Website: bh-photo
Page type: address-validator
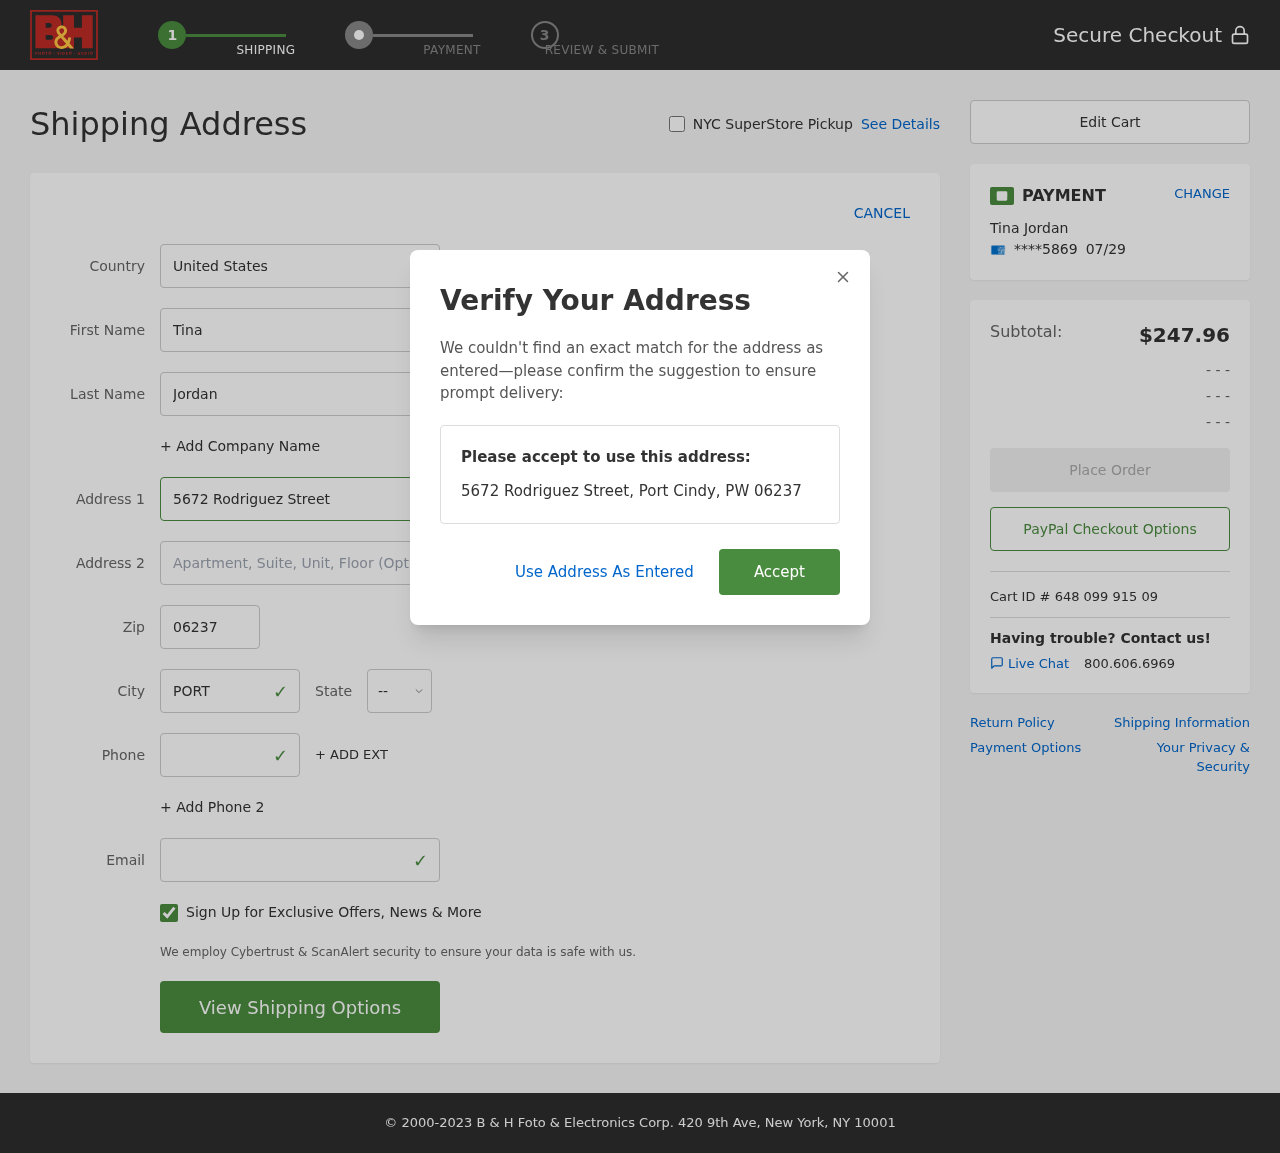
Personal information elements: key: PII_CARD_EXPIRY
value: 07/29
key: PII_CARD_LAST4
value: ****5869
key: PII_CITY
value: Port Cindy
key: PII_COUNTRY
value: United States
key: PII_EMAIL
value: tjordan@yahoo.com
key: PII_FIRSTNAME
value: Tina
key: PII_FULLNAME
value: Tina Jordan
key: PII_LASTNAME
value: Jordan
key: PII_PHONE
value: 9966814254
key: PII_POSTCODE
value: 06237
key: PII_STATE_ABBR
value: PW
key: PII_STREET
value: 5672 Rodriguez Street
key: PII_CITY_STATE_ZIP
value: Port Cindy, PW 06237
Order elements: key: ORDER_SUBTOTAL
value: $247.96
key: ORDER_ID
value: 648 099 915 09